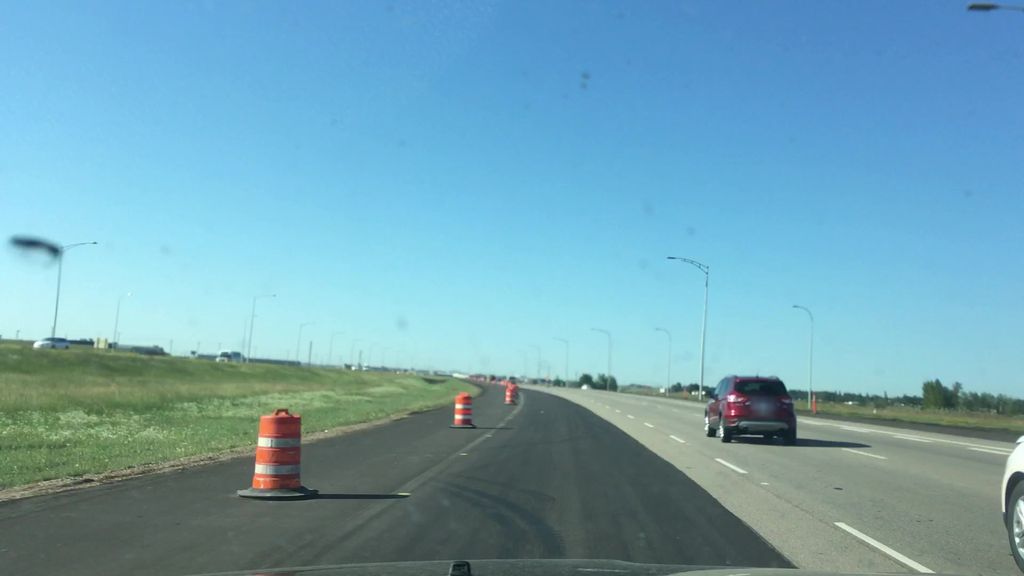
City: edmonton